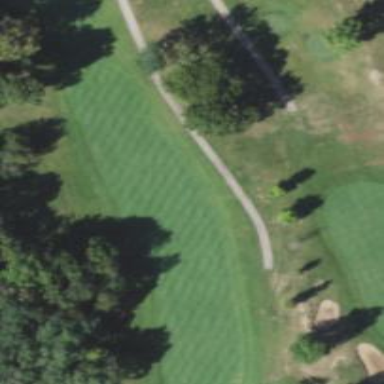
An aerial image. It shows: Golf hole.